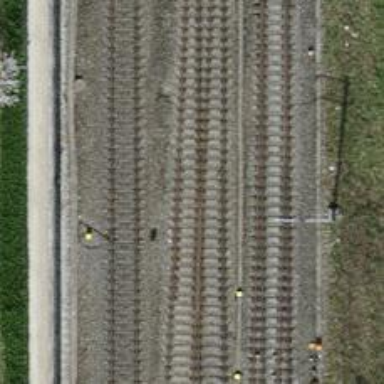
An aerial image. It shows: Single-track railway with electrified contact lines.